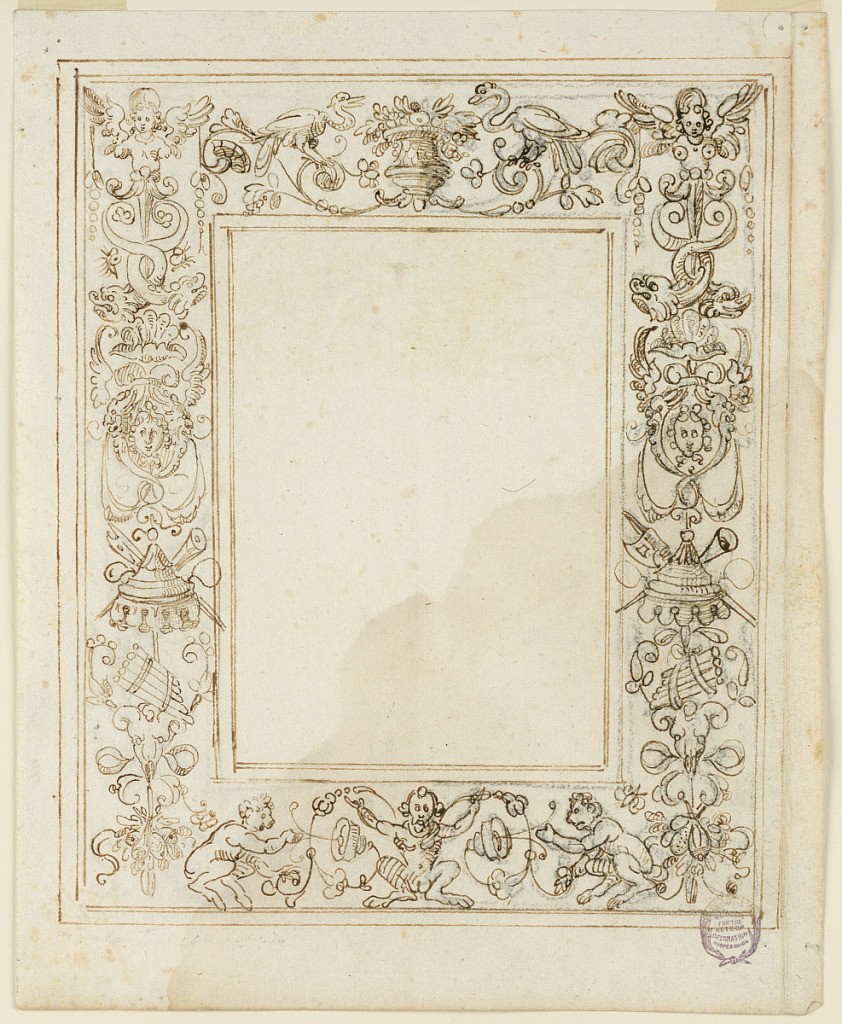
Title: Grotesque Design
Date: early 17th century
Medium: Charcoal, pen and bistre, brush and watercolor on paper
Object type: Drawing
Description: Grotesque frame with candelabrum composed of bucranium, dolphins, military trophies, birds and monkeys.